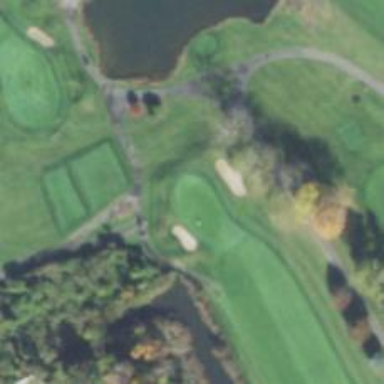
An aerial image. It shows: Golf hole.